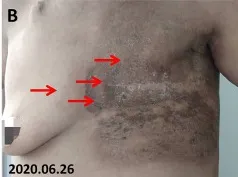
Partial response to capecitabine combined with trastuzumab and pyrotinib treatment. (B) Photograph taken on the 4th day during the 1st cycle of treatment: The exudation had completely disappeared, the erosional area had healed, and the redness and swelling of the skin had obviously subsided.
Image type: medical_photograph (skin_photograph)